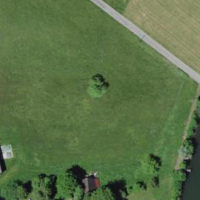
EUNIS habitat code: 55
Species observed at this site:
Tussilago farfara
Filipendula ulmaria